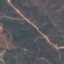
Land use / land cover class: HerbaceousVegetation